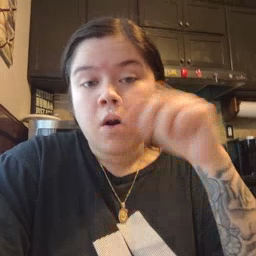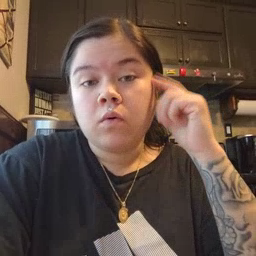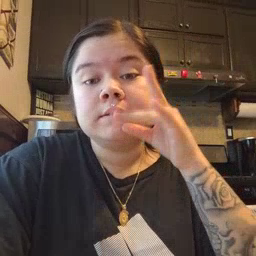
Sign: snack